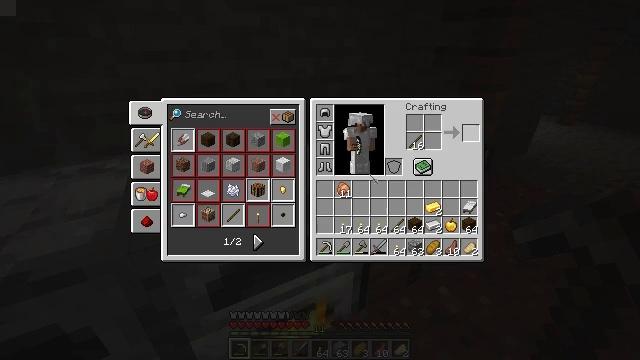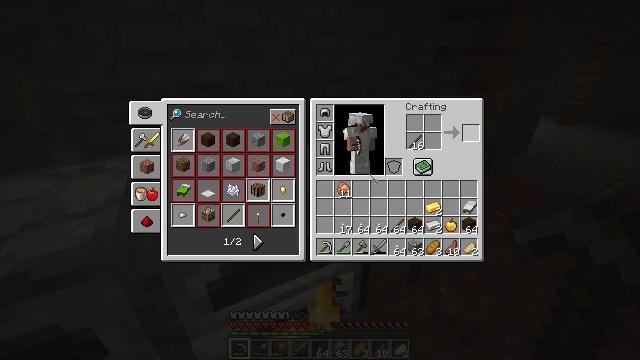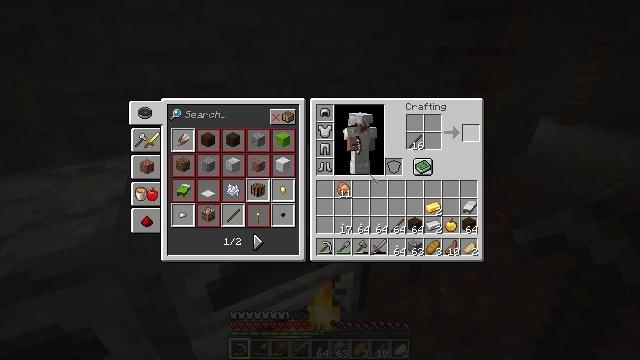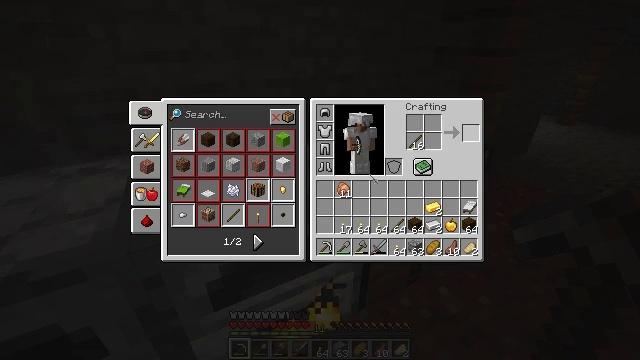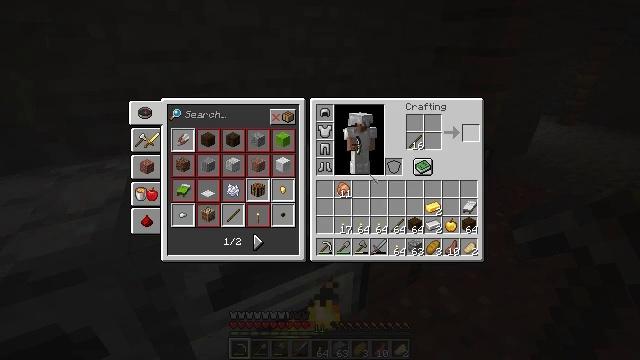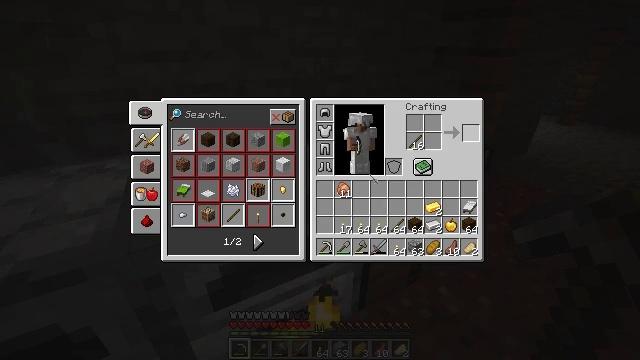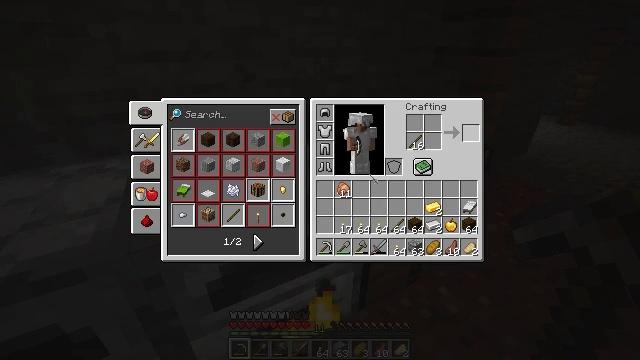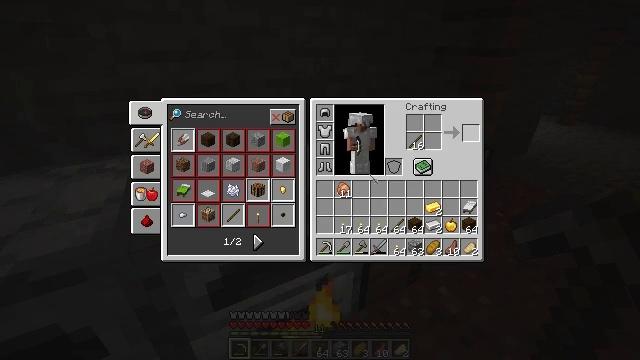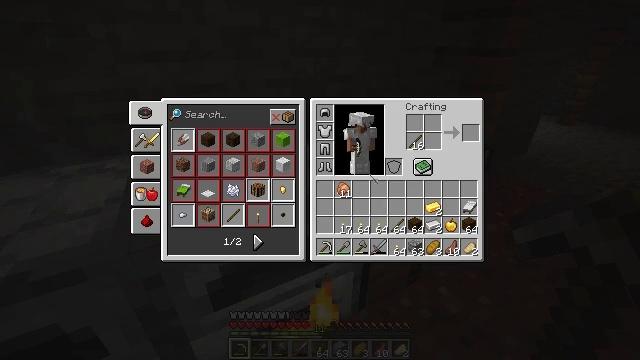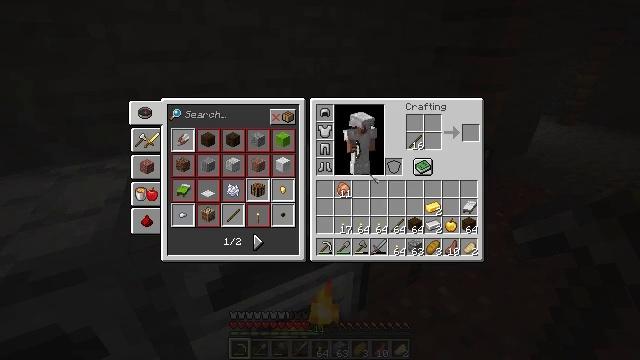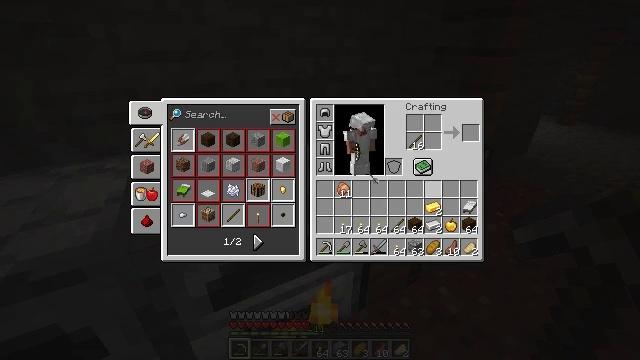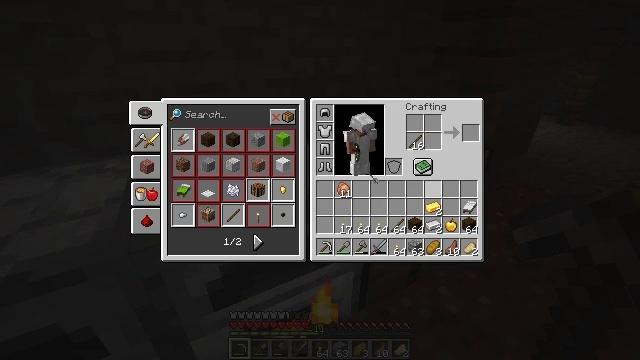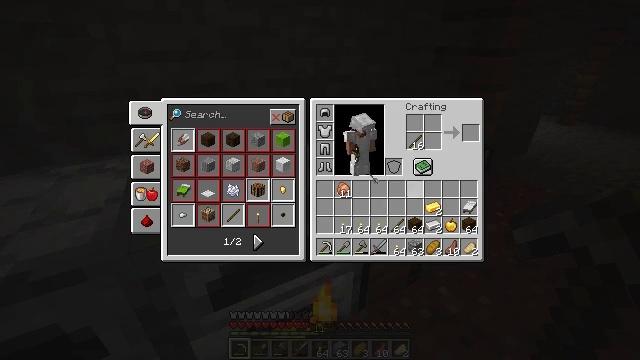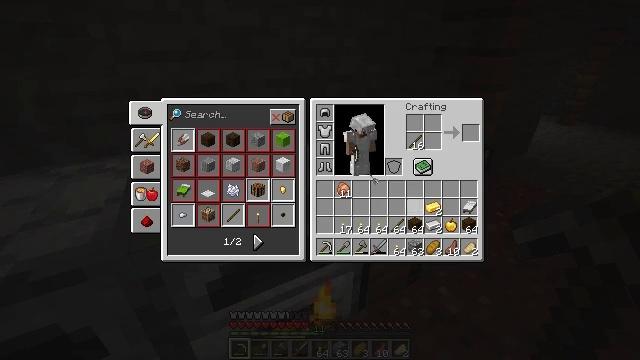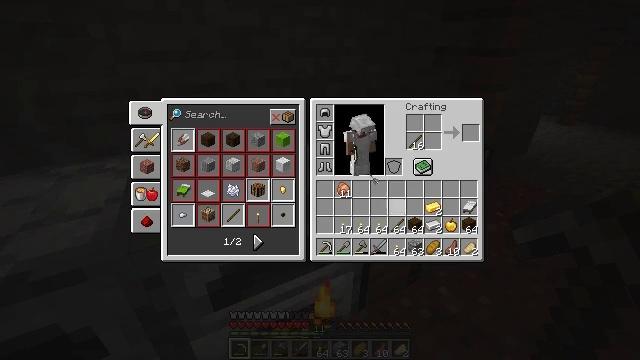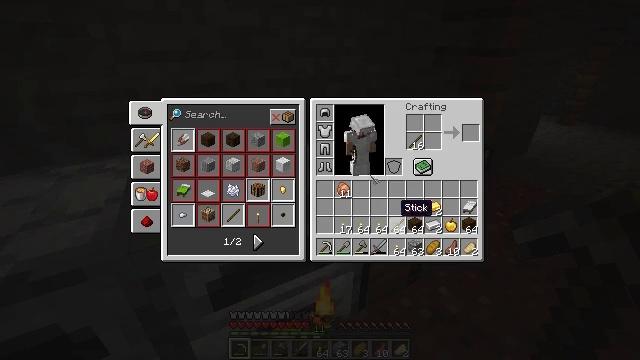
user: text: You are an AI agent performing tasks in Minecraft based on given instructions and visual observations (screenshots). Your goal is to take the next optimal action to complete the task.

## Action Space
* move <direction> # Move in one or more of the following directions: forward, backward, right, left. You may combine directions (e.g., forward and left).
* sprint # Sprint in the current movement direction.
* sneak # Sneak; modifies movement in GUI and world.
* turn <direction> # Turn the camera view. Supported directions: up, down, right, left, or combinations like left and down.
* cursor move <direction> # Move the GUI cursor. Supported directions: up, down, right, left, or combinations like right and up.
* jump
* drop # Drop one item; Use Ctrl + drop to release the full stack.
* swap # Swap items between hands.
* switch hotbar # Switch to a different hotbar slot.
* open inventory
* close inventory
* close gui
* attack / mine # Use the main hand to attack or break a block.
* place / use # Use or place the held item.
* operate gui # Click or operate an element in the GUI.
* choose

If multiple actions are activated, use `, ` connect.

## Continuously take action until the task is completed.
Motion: motion action
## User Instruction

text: Construct an iron sword with the necessary materials on the crafting table.
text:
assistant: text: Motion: sneak, open gui
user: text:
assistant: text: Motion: sneak
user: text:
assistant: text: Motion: sneak
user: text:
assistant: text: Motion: sneak
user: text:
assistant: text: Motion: sneak
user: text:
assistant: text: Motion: sneak
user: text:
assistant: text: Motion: sneak, cursor move down
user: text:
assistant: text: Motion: sneak, cursor move left and down
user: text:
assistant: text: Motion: sneak, cursor move left and down
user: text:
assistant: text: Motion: sneak, cursor move left and down
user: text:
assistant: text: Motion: sneak
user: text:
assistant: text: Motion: sneak, cursor move left and down
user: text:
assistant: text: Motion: cursor move left
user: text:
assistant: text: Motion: cursor move left and down
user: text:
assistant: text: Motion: cursor move left
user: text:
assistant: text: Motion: no_op
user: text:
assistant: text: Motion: no_op
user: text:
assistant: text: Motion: no_op
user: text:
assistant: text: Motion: no_op
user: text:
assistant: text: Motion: operate gui
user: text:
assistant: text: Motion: operate gui
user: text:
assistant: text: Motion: operate gui
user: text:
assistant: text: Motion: cursor move right
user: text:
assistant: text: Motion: cursor move right
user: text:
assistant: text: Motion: no_op
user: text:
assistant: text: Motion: operate gui
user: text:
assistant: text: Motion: operate gui
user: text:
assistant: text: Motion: operate gui
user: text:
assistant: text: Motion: no_op
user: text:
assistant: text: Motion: no_op